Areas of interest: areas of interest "Jiahe Horse Riding Park"
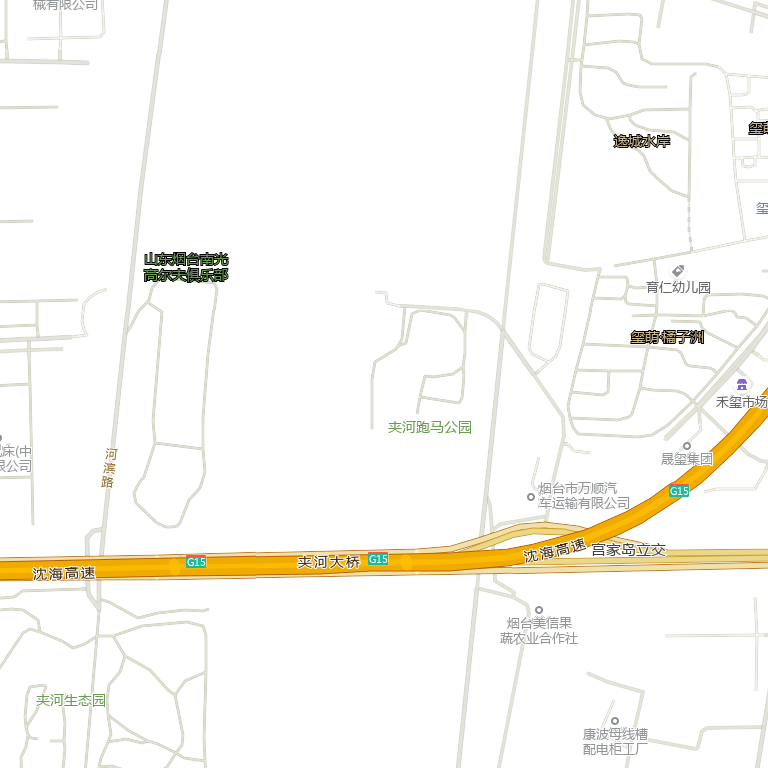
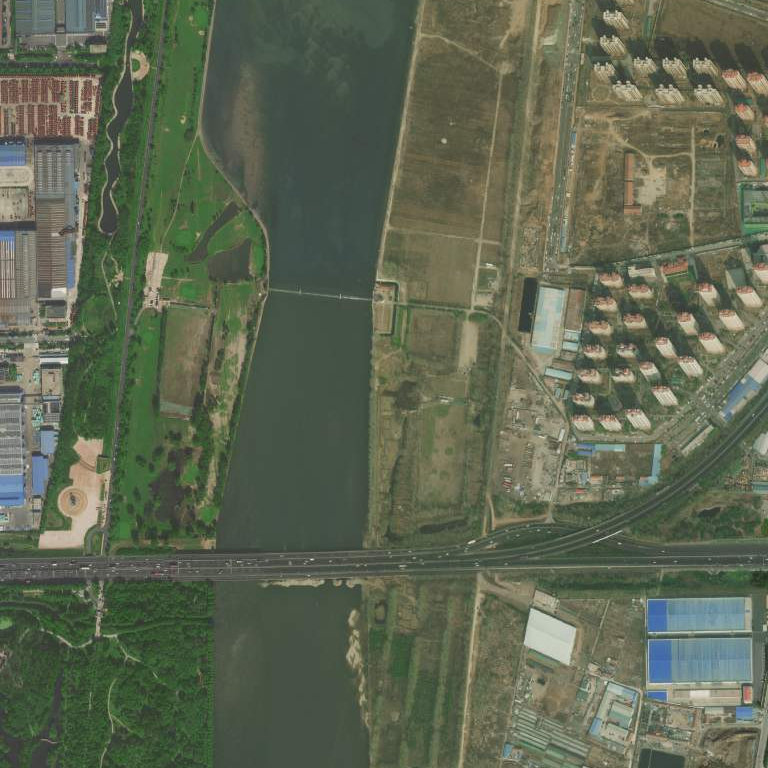